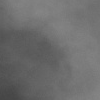
Atmospheric dust classification: dusty